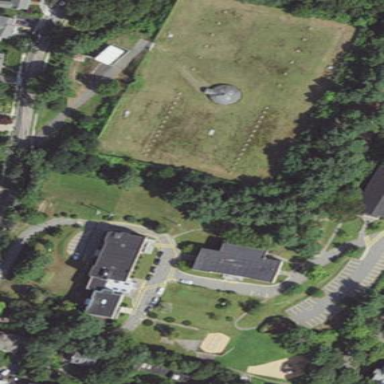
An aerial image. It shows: School.